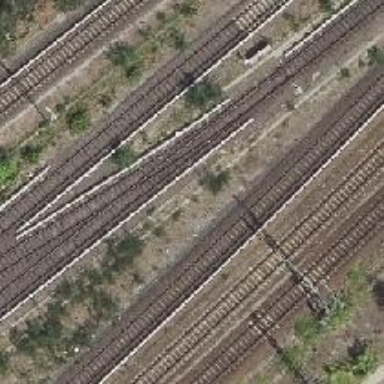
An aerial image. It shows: Light rail electrified railway.